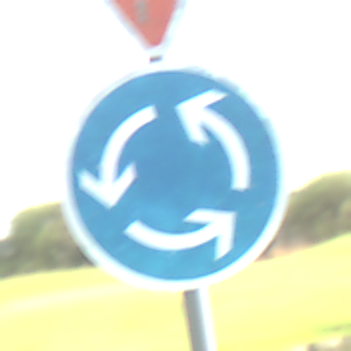
Verkehrszeichen: Kreisverkehr
Zusatzzeichen oben: VorfahrtGewaehren
Umgebung: Outdoor, Nature
Tageszeit: MorningAfternoon
Wetter: PartlyCloudy
Licht: Natural
Jahreszeit: NotSpecified
Kontrast: HighContrast